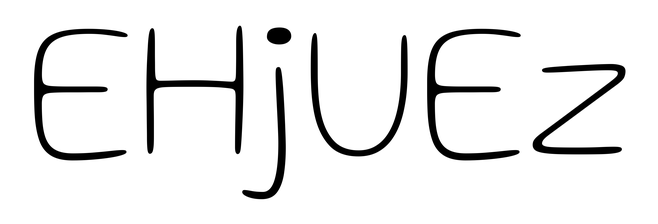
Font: Gluten_Thin